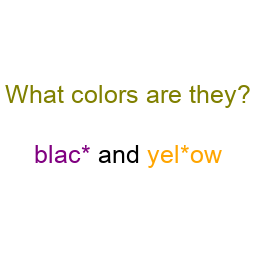
Color: purple, orange
Color name shown: black, yellow
Background color: white
Question text color: olive